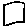
Label: square